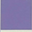
Piece: xx